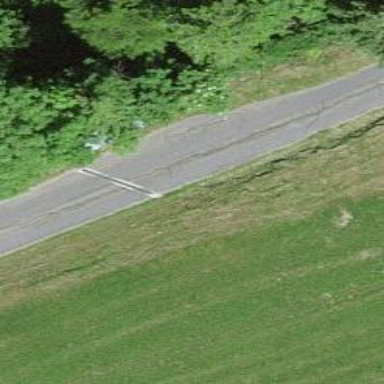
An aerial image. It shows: Passing place on the road.